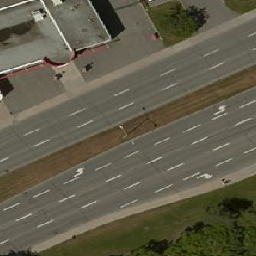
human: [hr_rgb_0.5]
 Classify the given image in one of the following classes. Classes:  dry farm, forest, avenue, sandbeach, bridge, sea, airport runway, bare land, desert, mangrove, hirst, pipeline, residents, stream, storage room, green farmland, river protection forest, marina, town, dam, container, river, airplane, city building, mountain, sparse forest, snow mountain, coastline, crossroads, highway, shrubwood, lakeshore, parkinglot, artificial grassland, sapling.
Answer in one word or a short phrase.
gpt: highway